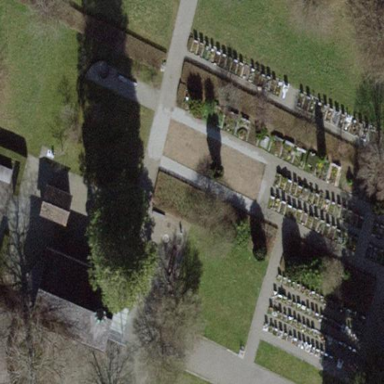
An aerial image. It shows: Graveyard.